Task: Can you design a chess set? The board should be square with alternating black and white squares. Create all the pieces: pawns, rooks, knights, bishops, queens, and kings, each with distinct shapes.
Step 4573:
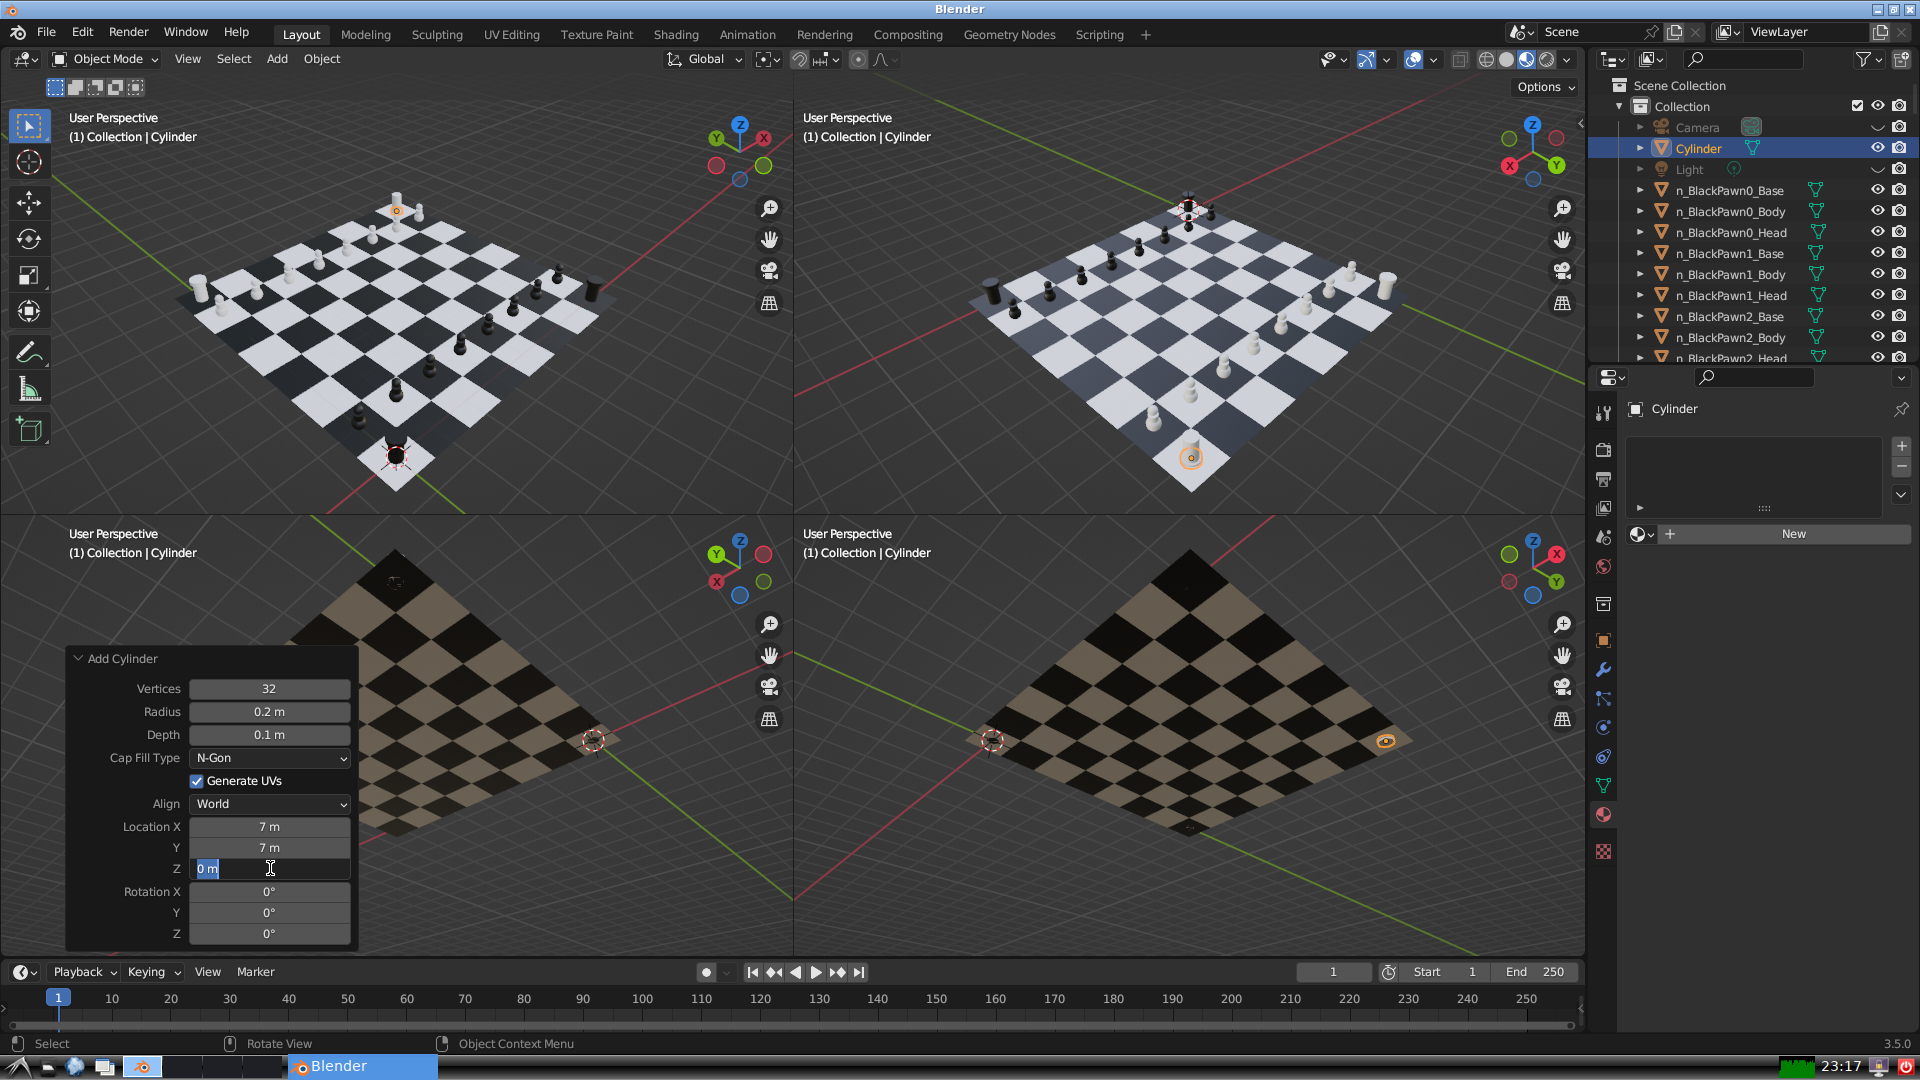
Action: input_text: 0.55